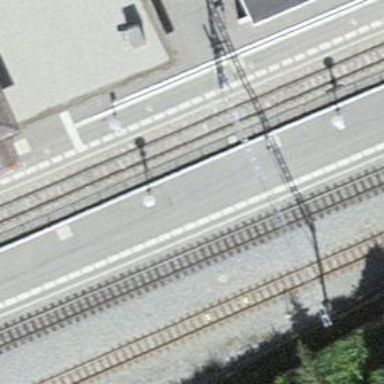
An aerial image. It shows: Railway stop with public transport stop position.